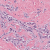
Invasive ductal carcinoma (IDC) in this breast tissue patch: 1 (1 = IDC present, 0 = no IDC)